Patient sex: M
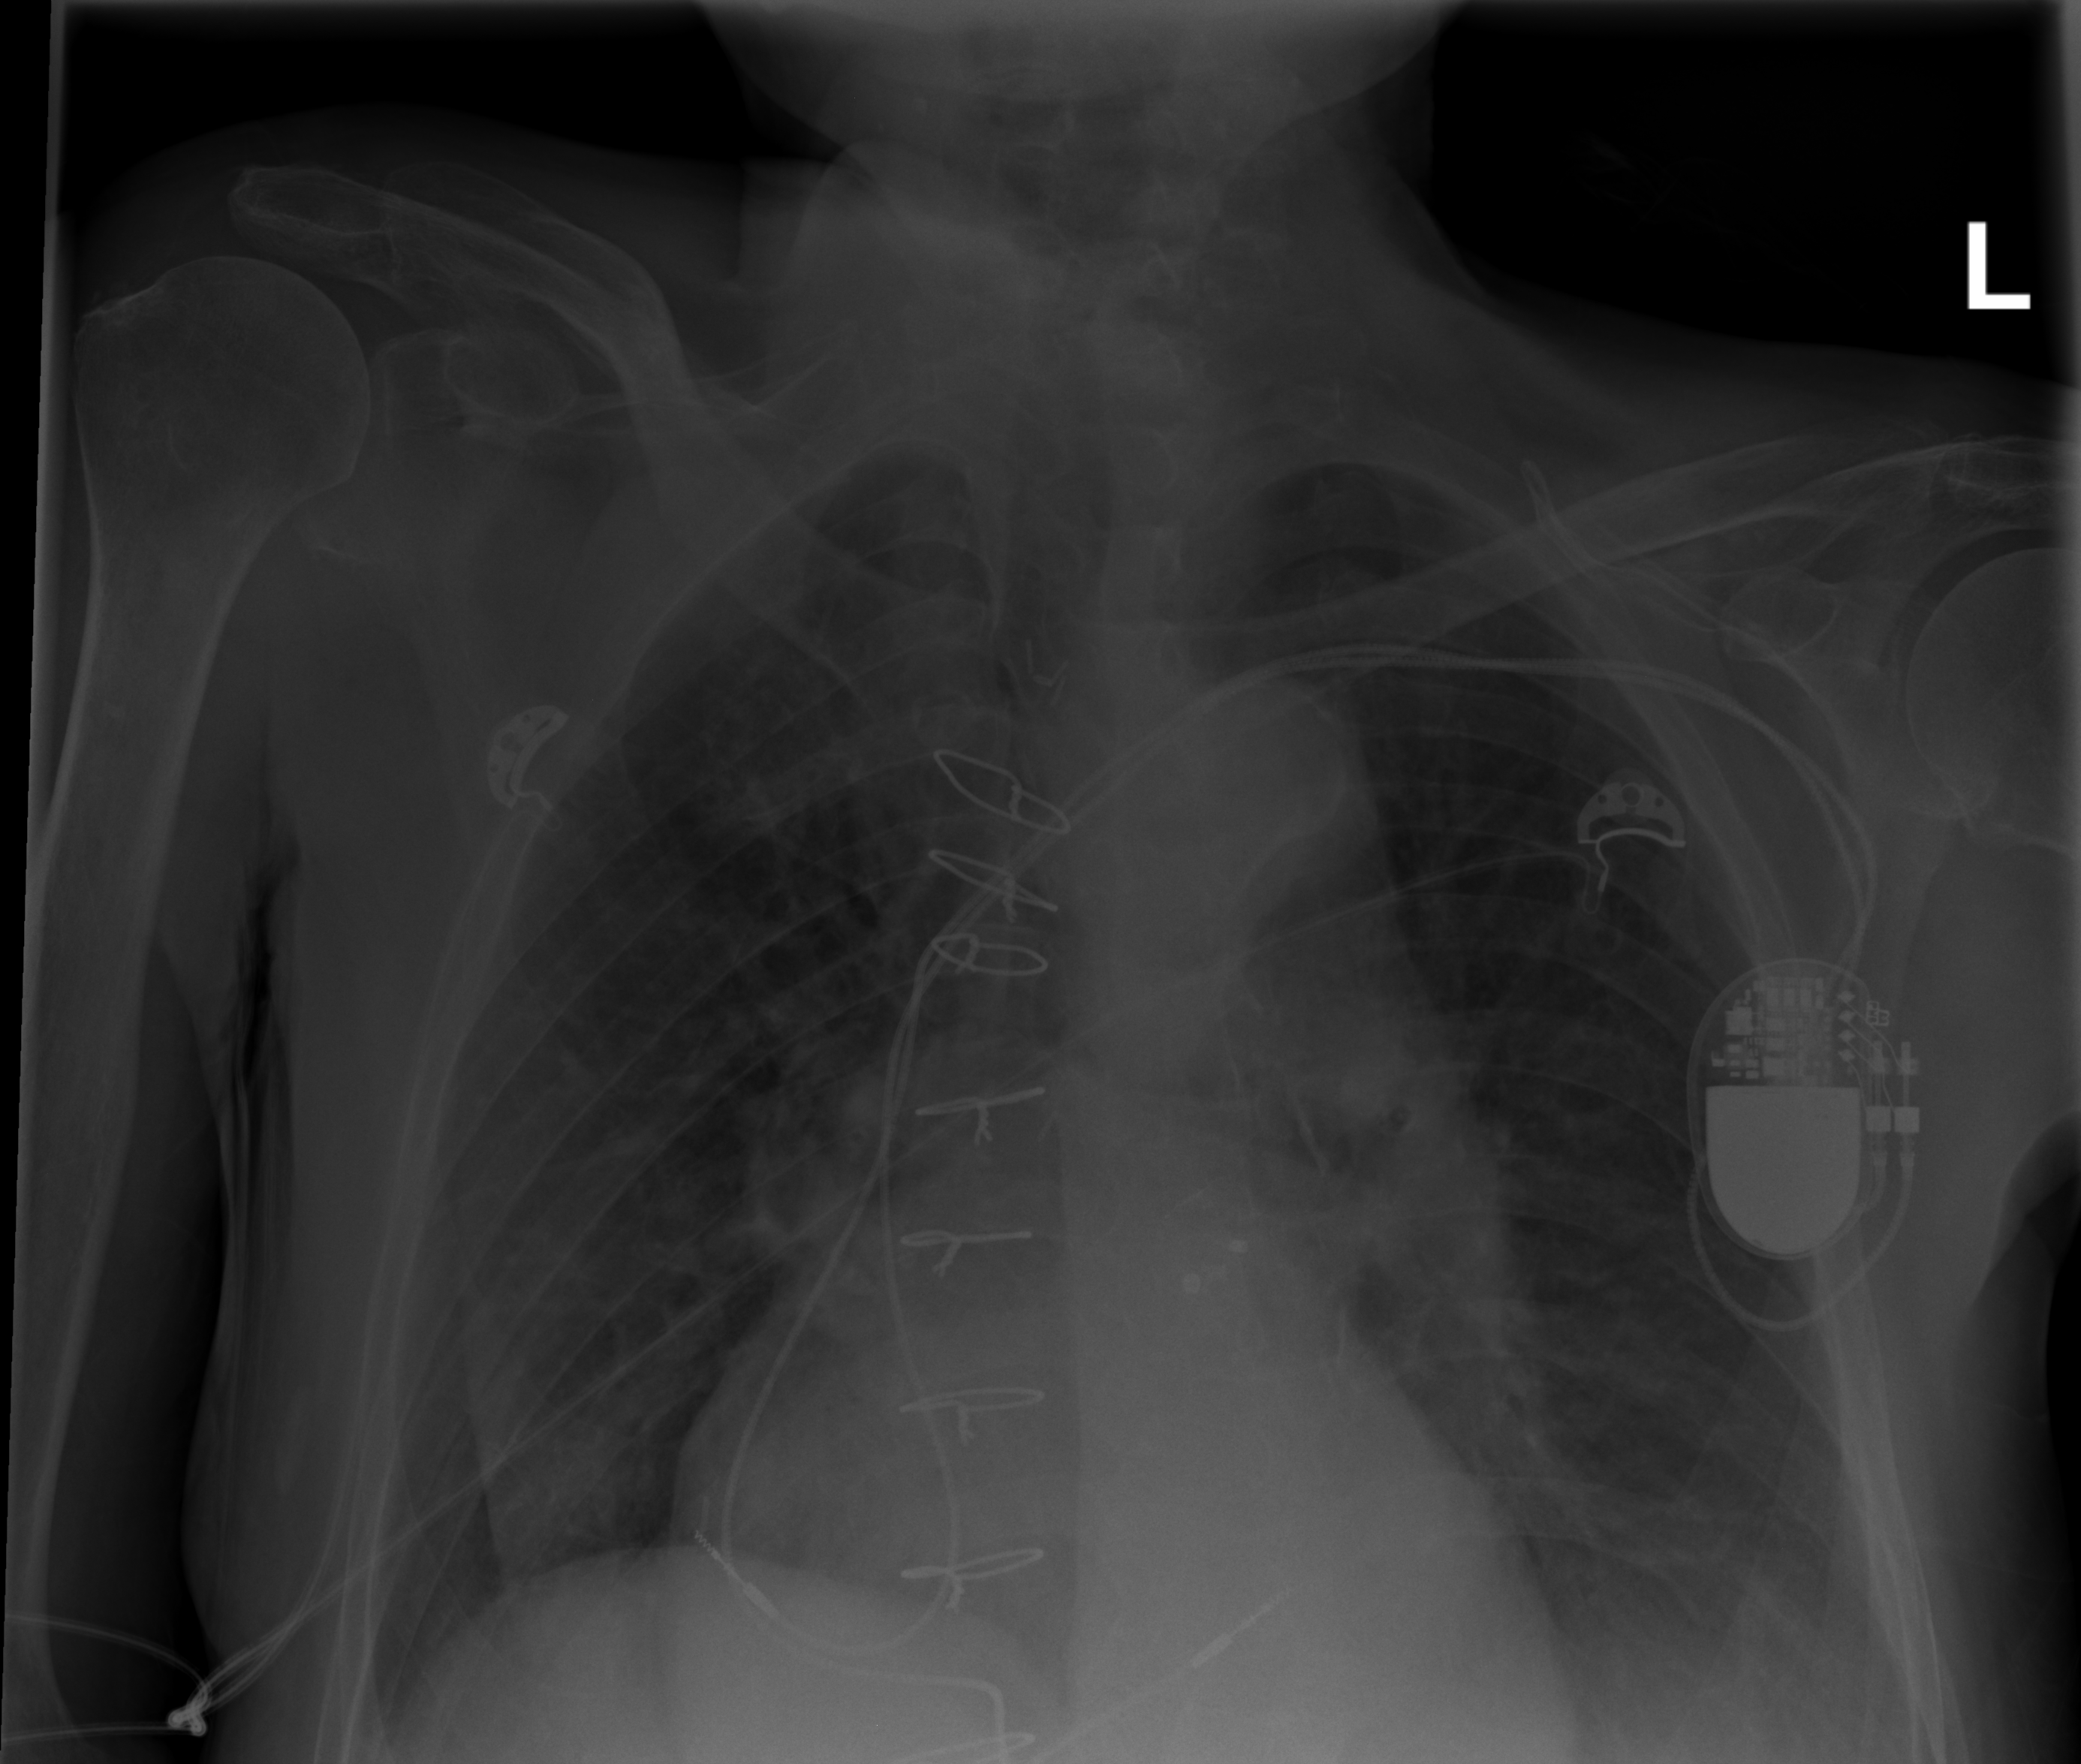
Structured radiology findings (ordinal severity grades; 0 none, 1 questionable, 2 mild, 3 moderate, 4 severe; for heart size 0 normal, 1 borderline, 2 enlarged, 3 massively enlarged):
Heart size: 0
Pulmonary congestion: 0
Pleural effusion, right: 0
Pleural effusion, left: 2
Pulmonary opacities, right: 0
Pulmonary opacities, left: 0
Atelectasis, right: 0
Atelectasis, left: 0